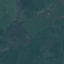
Land use / land cover: Pasture